Question: I'm using SQL to perform a basic calculation and I can't figure out the correct syntax. I have a table where I want to add a new column, and to populate the values of that column using a combination of the existing values. Here is the code that I am illustrating the problem with.
'''
-- create a table
CREATE TABLE test (
x numeric(10,3),
y numeric(10,3)
);
-- add some sample values
INSERT INTO test (x,y) VALUES( 7,3 );
INSERT INTO test (x,y) VALUES( 8,4 );
-- add a new column
ALTER TABLE test ADD testcalc numeric(10,3);
-- values in new column (testcalc) using the sum of values from x and y
INSERT INTO
test (testcalc)
SELECT
t.x + t.y
FROM
test as t;
'''
This produces the following table:

I understand that the values are being inserted as new rows, but how can I add them as values to my column so that the table is structured like this?
'''
x | y | testcalc
7 | 3 | 10
8 | 4 | 12
'''
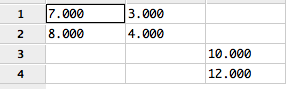
Answer: You need to use 'UPDATE' instead of 'INSERT' in such a way in the last part of the query:
'''
UPDATE test SET
testcalc = x + y
SELECT * FROM test
'''